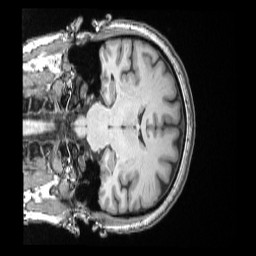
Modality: T1w
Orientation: coronal
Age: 33
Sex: female
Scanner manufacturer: siemens
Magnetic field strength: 3 T
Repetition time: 2 s
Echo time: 0.00339 s